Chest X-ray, AP view. Patient: 58 years old, sex F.
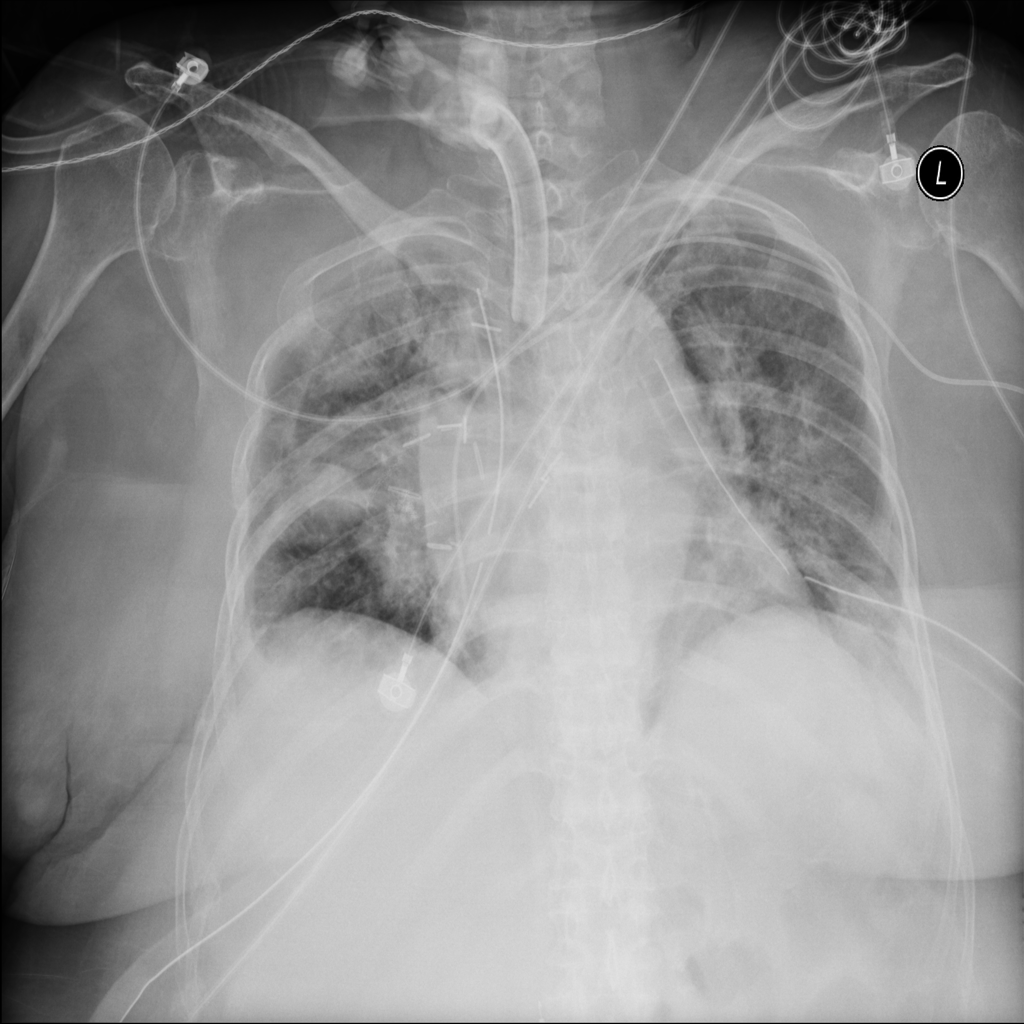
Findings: Edema, Infiltration, Pneumonia